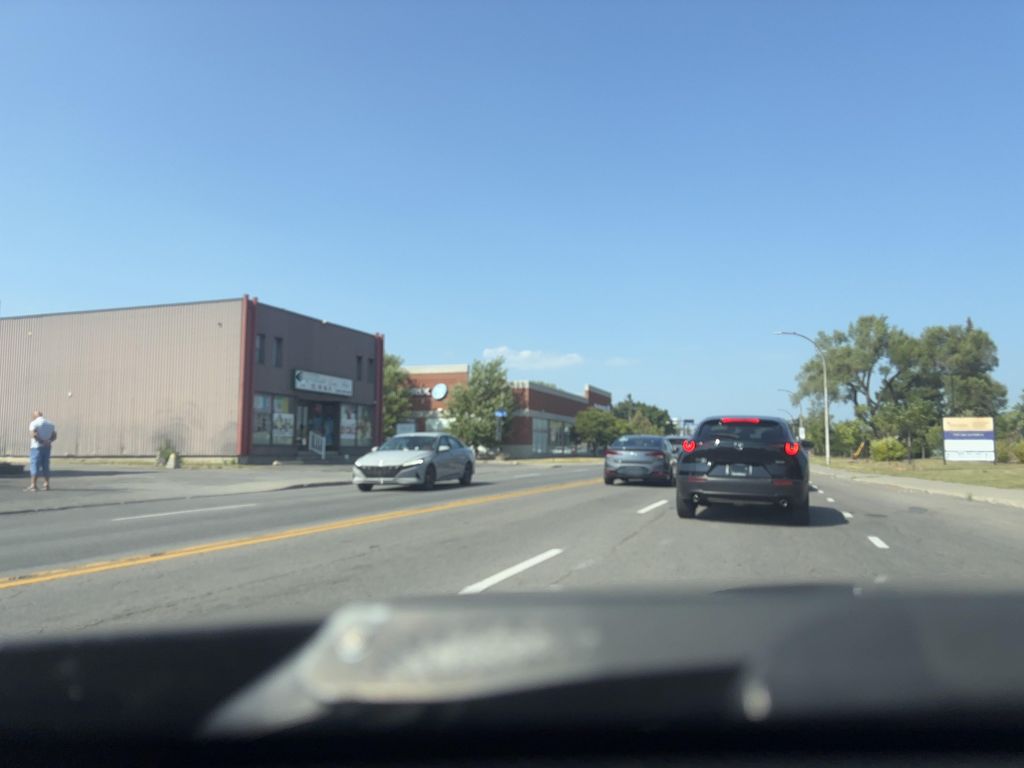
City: montreal